Question: I am pretty new to . I need to create 2d array dynamicly. I got some code in C++(Qt) and it looks like this:
'''
void Wave::getMatrix(int M, int N)
{
int k = -N;
while(k < N+1){
QVector<tsk_type> temp_vec;
for(int i = -N; i < N+1; i++){
tsk_type temp_sum0;
for(int ii = -M; ii < M+1; ii++ ){
temp_sum0 += (getI(i-ii, b)/getY(ii)) * getJ(ii-k,b1,b2);
}
temp_vec[temp_vec.size()-1] = temp_sum0;
if (k == i)
temp_vec[temp_vec.size()-1] -= l;
}
temp_vec.push_back(getD(S)*getI(S-k, b));
main_array.push_back(temp_vec);
k++;
}
}
'''
/
In , I have already written all the functions that I need to make some linear equation system matrix which I can solve. So I use 'em to get 'list' of 'lists'.
When I run this code it's like executing something but outputs nothing. No even errors.
Whats wrong? And how properly I should translate it? also, I assume that there are problem with 'List[]' and 'List[[]]' variables, so how shold I properly declare dynamic lists?
Here is the formula

Heres how I translated the code.
'''
(*all globlas definiton is somewhere here*)
k = -Nm;
mainmatrix = List[[]];
While[k < Nm + 1,
rowvalues = List[];
For[i = -Nm, i < Nm + 1, i++,
tempsum;
For[j = -M, j < M + 1, j++,
tempsum = tempsum + (getI[i - j, a, b]/getGamma[j]) * getJ[j - k, a1, b1, a2, b]
]
AppendTo[rowvalues, tempsum];
If[k == i, AppendTo[rowvalues, -l], 0]
];
AppendTo[rowvalues, getD[S]*getI[S - k, a, b]];
AppendTo[mainmatrix, rowvalues];
k++]
'''
:
all functions and data
'''
Clear[k, a, b, a1, b1, a2, b2, angle, rho, omega, lambda, u];
(*constants*)
rho = 1800; angle = 0.5; lambda = 3 * 10^9; omega = 1.5 * 10^6; u =
2*10^9;
BS = 1; DS = 1; T = 0.01; l = 0.01; S = 0;
a = 0.002; b = 0.008; a1 = 0.0; b1 = 0.002; a2 = 0.008; b2 = 1.0; M =
7; Nm = 7;
getI[k_ , a_, b_] = Integrate[E^(I ((2 Pi)/l) k t), {t, a, b}]
getJ[k_ , a1_, b1_, a2_, b2_] = getI[k, a1, b1] + getI[k, a2, b2]
getL[n_] = angle + (2 Pi n/l);
getK[j_] = If[j == 1,
answer = Sqrt[(rho*omega^2)/(lambda + 2*u)],
answer = Sqrt[(rho*omega^2)/(u)]
]; answer
getBeta[j_, n_] = If[(getL[n] > getK[j]),
beta = 0 + i*(getL[n]* getL[n] * getK[j]*getK[j]),
beta = (getL[n]* getL[n] * getK[j]*getK[j]) + i*0]; beta
getGamma[n_] = (((getL[n]*getL[n])/(getBeta[1, n])) + getBeta[2, n]);
getD[s_] = ((2 getL[s] * BS * getBeta[1, s] + DS) / (getL[s] * getL[s]
+ getBeta[1, s]*getBeta[2, s] ));
'''
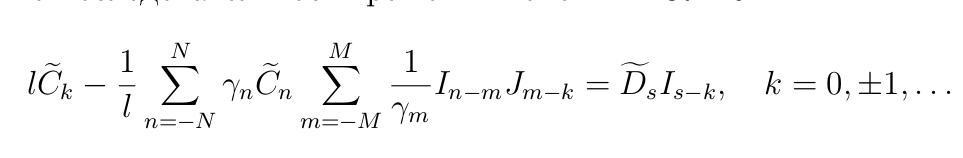
Answer: I don't know if all this is exactly correct, but it is much closer.
'''
In[1]:= n = 2; M = 2; (*dummy values for this example code*)
getGamma[i_] := RandomReal[]; (* dummy functions for this example code*)
getI[i_, a_, b_] := RandomReal[];
getJ[j_, a1_, b1_, a2_, b_] := RandomReal[];
getD[S_] := RandomReal[];
k = -n;(*N is a predefined Mathematica function and can't be a variable name*)
mainmatrix = List[];
While[k < n+1,
rowvalues = List[];
For[i = -n, i < n+1, i++,
AppendTo[rowvalues, getGamma[i]];
tempsum = 0; (*I think you wanted this initialized here*)
For[j = -M, j < M+1, j++,
tempsum += getI[i-j, a, b]/getGamma[j]*getJ[j-k, a1, b1, a2, b]
];
AppendTo[rowvalues, tempsum];
If[k == i, AppendTo[rowvalues, -l]] (*no "else" needed if else does nothing*)
];
AppendTo[rowvalues, getD[S]*getI[S-k, a, b]];
AppendTo[mainmatrix, rowvalues];
k++
];
mainmatrix (*display result*)
Out[8]= {{0.135926, 0.894736, -l, 0.699663, 1.91913, 0.702762,
28.4151, 0.730135, 19.6996, 0.583233, 21.2716, 0.398302},
{0.572982, 3.18868, 0.495877, 1.50816, -l, 0.686158,
68.9278, 0.860748, 3.91516, 0.751198, 8.43028, 0.223722},
{0.931385, 3.16432, 0.931398, 5.10999, 0.241402, 4.54042,
-l, 0.825971, 2.99634, 0.280342, 3.20253, <PHONE>},
{0.294396, 7.99678, 0.456691, 4.74995, 0.308643, 1.72647,
0.883139, 5.64323, -l, 0.755833, 4.00285, 0.127718},
{0.790168, 0.751702, 0.744966, 2.40172, 0.537242, 3.08838,
0.105972, 1.09212, 0.412047, 12.2475, -l, 0.397379}}
'''
When time comes to use the matrix result realize that all Mathematica matrix and vector subscripts are 1..n, not 0..n-1 and not -n..n. So you will have to add an offset to any matrix subscripts when modifying code to use the resulting matrix.
You could, if it mattered to you, replace
'''
tempsum = 0;(*I think you wanted this initialized here*)
For[j = -M, j < M + 1, j++,
tempsum += getI[i - j, a, b]/getGamma[j]*getJ[j - k, a1, b1, a2, b]];
AppendTo[rowvalues, tempsum];
'''
with
'''
AppendTo[rowvalues,Sum[getI[i-j,a,b]/getGamma[j]*getJ[j-k,a1,b1,a2,b],{j,-M,M}]];
'''
That might have, for example, avoided the original bug of not initializing tempsum.
There are other bits of the code that could be rewritten to make use of Mathematica features, but you have to decide whether this would be good or bad to do.